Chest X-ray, AP view. Patient: 47 years old, sex M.
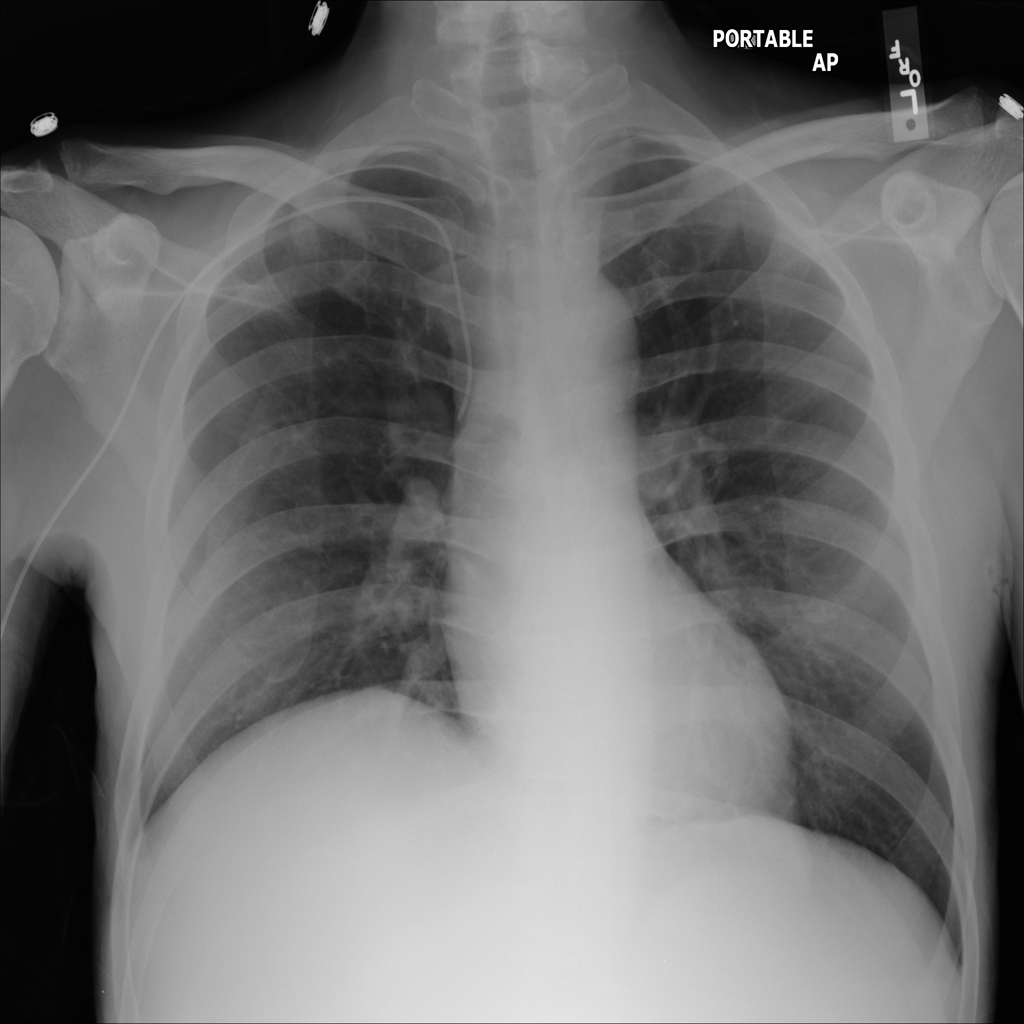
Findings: No Finding